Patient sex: F
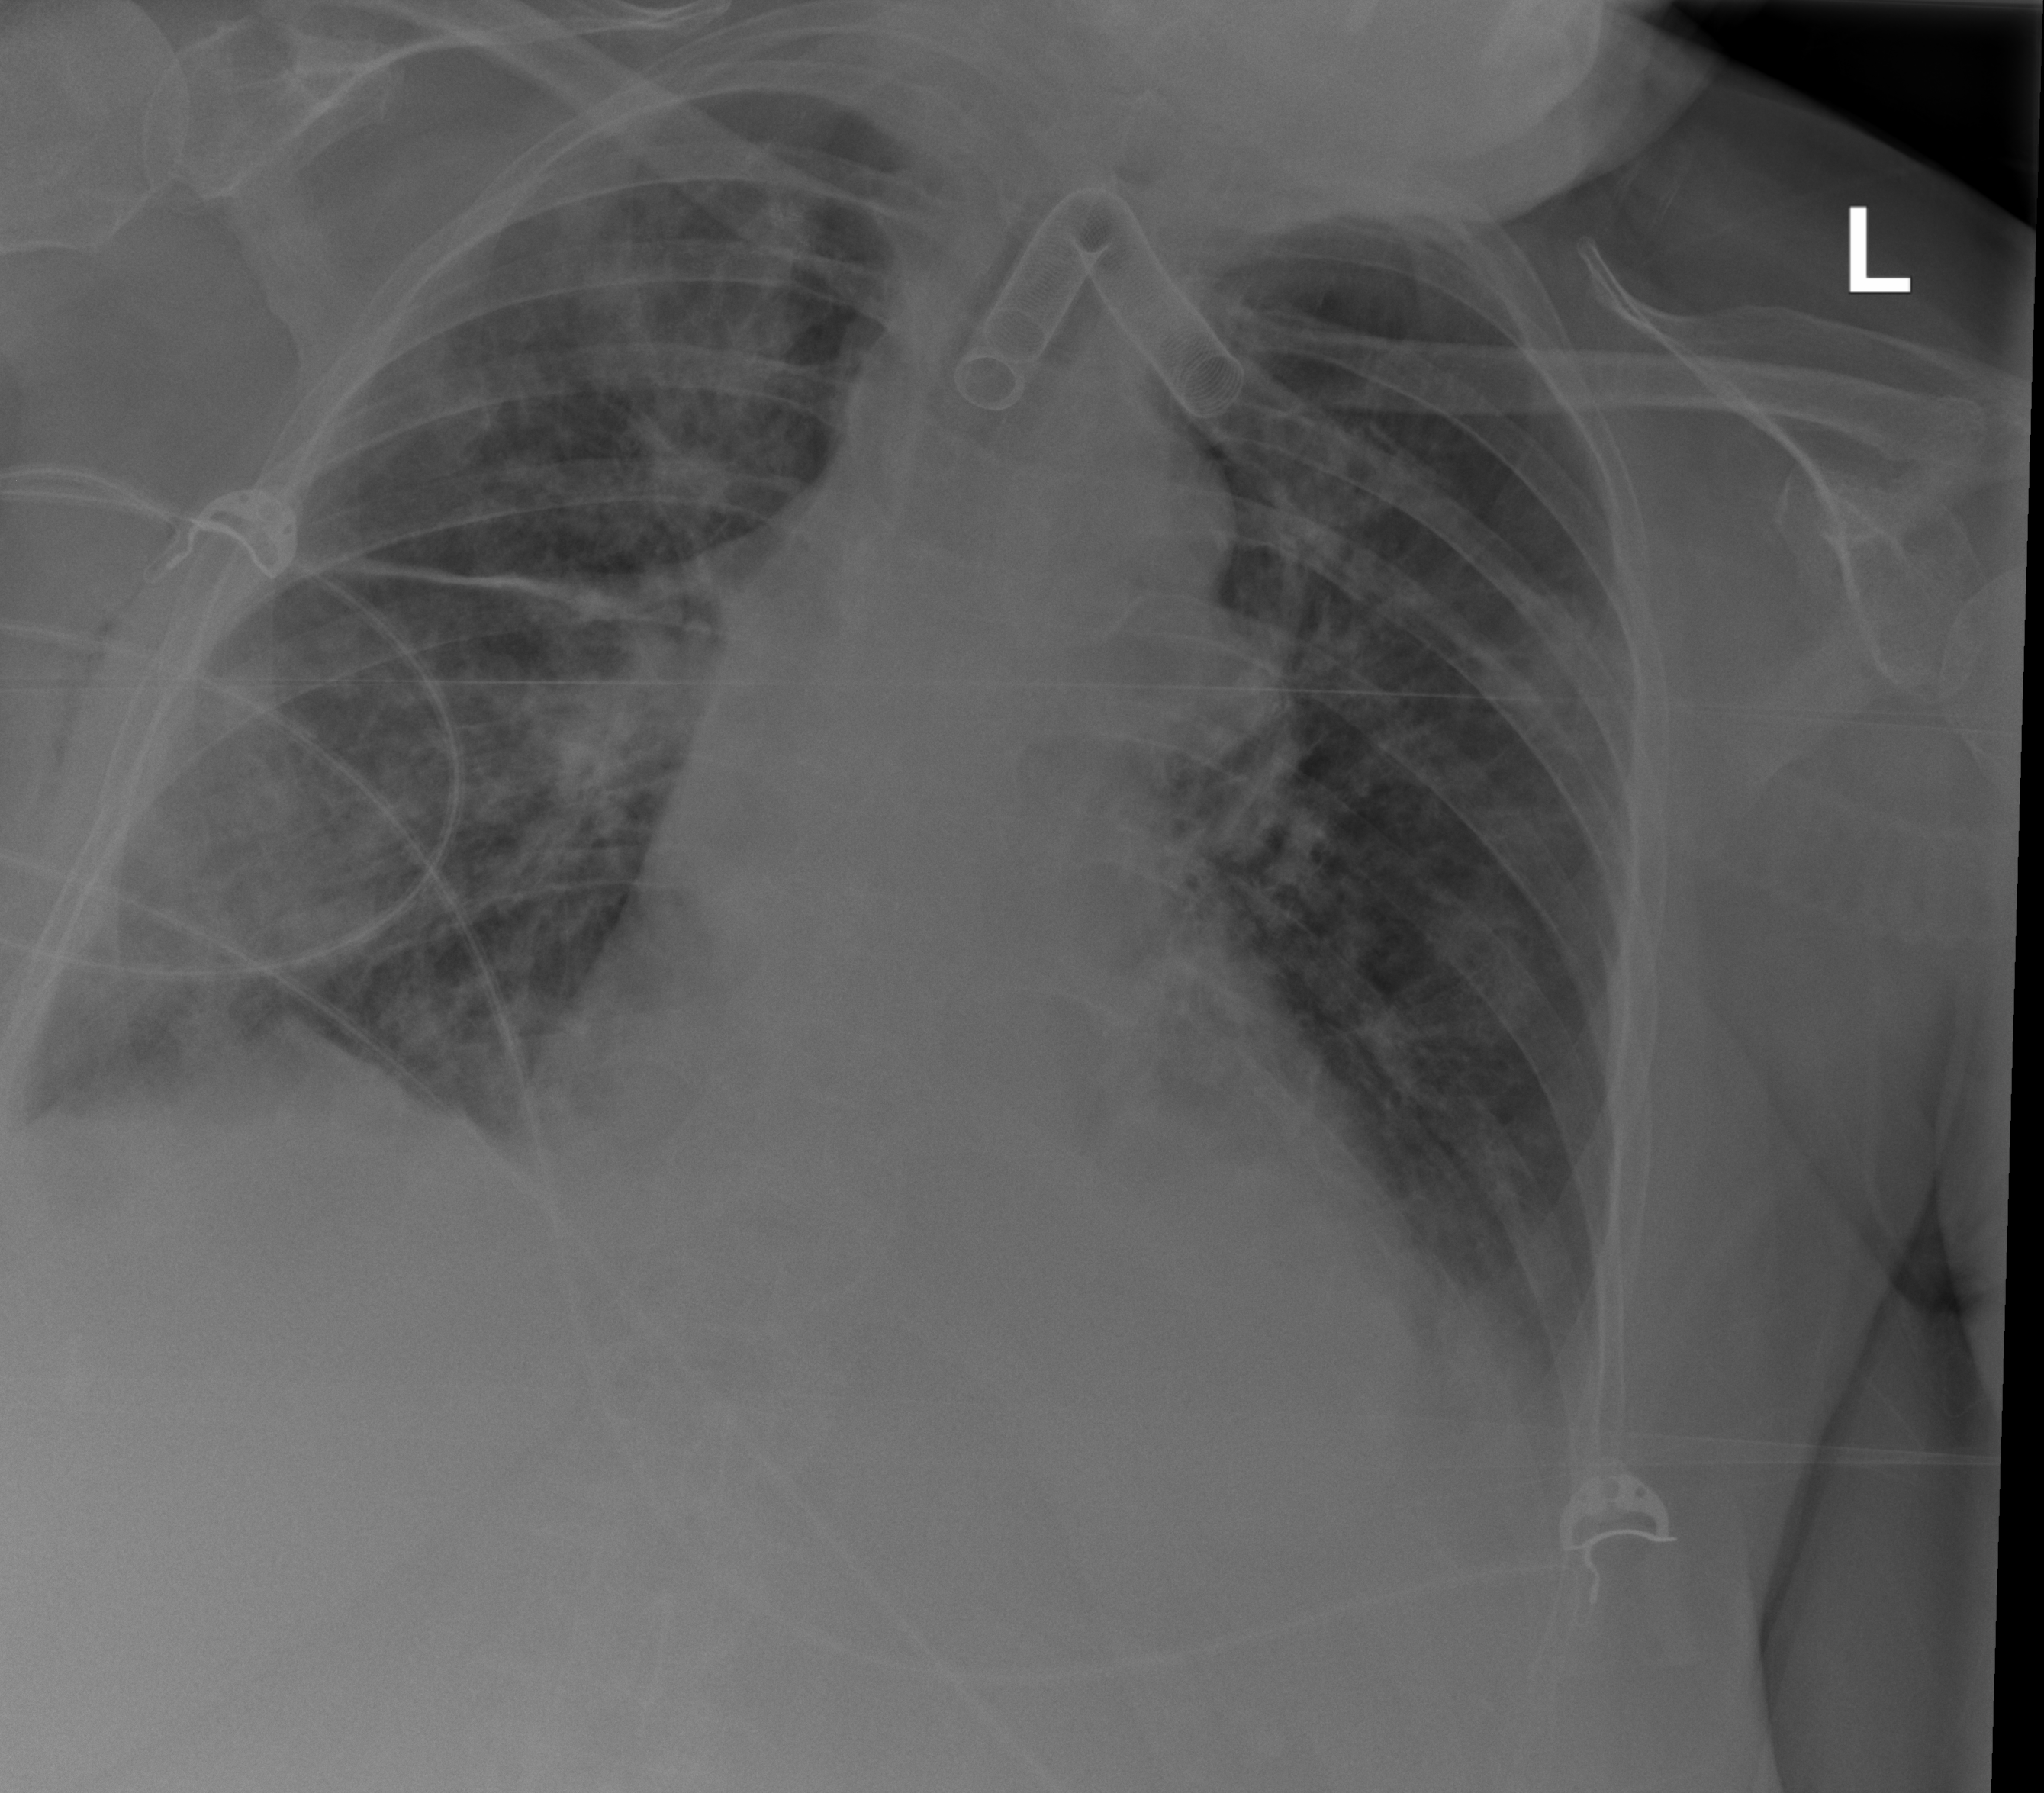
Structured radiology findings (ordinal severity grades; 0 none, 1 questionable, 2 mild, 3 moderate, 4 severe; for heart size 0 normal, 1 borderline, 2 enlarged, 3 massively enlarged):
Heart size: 2
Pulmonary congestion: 2
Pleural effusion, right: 2
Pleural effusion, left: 2
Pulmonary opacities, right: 3
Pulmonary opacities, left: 2
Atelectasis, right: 2
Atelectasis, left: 2